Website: macys
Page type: billing-address
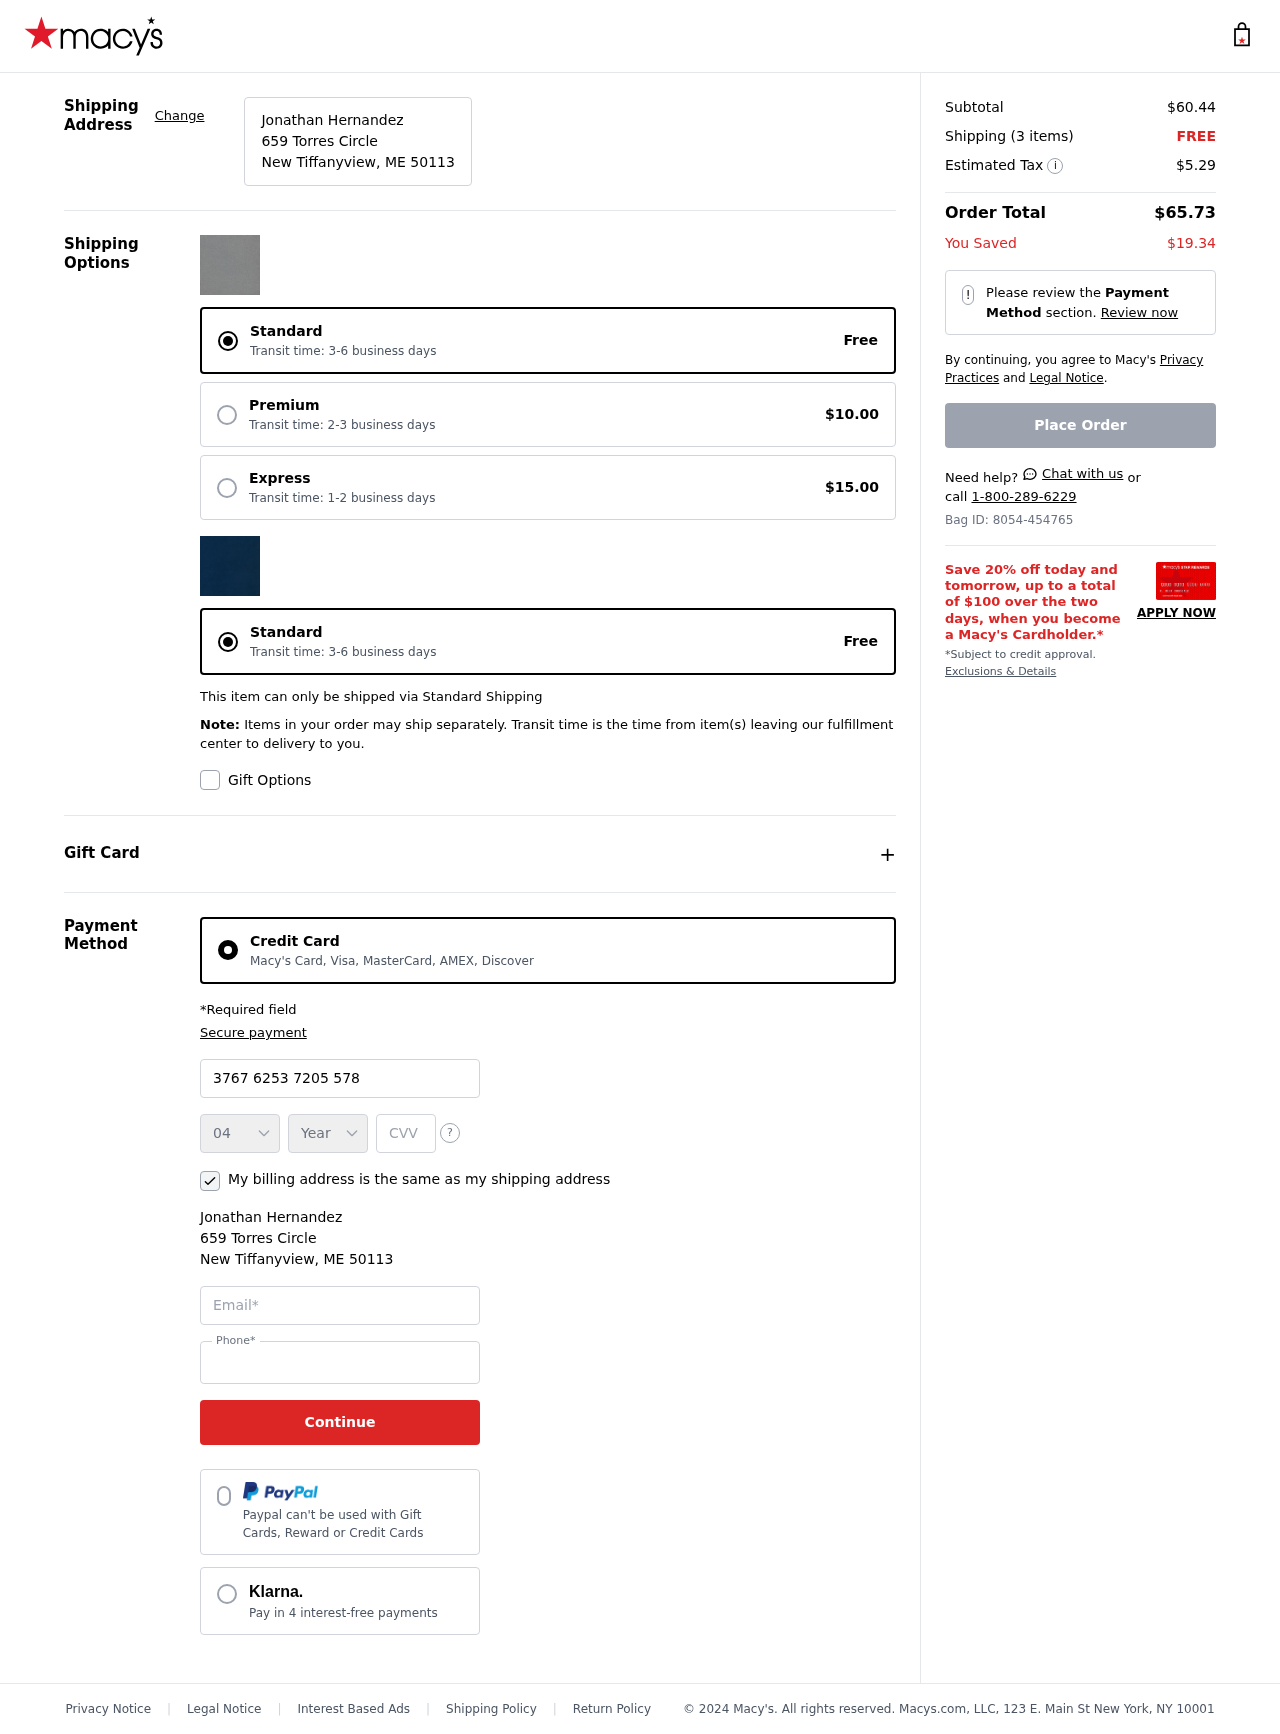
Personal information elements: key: PII_CARD_CVV
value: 4291
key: PII_CARD_EXPIRY_MONTH
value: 04
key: PII_CARD_EXPIRY_YEAR
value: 26
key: PII_CARD_NUMBER
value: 3767 6253 7205 578
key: PII_CITY_STATE_ZIP
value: New Tiffanyview, ME 50113
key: PII_EMAIL
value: jonathan.hernandez@hotmail.com
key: PII_FULLNAME
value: Jonathan Hernandez
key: PII_PHONE
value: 4437195455
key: PII_STREET
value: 659 Torres Circle
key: PII_FULLNAME2
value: Jonathan Hernandez
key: PII_STREET2
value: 659 Torres Circle
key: PII_CITY_STATE_ZIP2
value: New Tiffanyview, ME 50113
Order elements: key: ORDER_SUBTOTAL
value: $60.44
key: ORDER_NUM_ITEMS
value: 3
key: ORDER_SHIPPING_COST
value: FREE
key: ORDER_TAX
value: $5.29
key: ORDER_TOTAL
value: $65.73
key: ORDER_SAVINGS
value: $19.34
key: ORDER_ID
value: Bag ID: 8054-454765